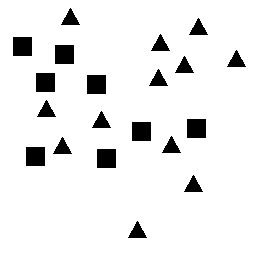
Squares: 8
Triangles: 12
Stars: 0
Total shapes: 20